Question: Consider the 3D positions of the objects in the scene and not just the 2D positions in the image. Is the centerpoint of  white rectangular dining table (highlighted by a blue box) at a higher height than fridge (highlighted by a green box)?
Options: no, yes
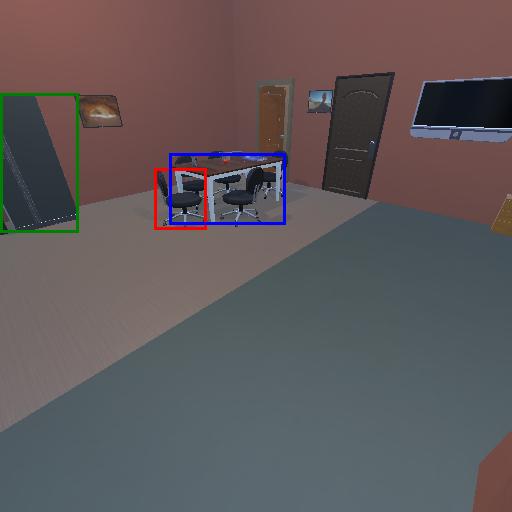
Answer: no